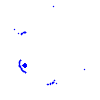
Particle: pion